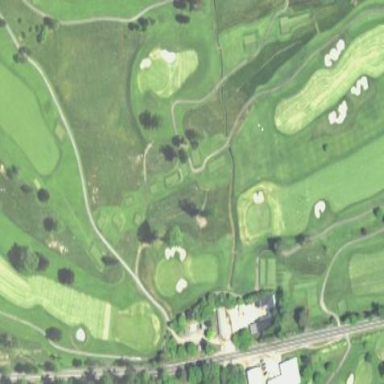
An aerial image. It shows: Rough grassy area used for golf.